Aerial crown-view tile of a tropical tree (Barro Colorado Island, Panama), acquired 20241014:
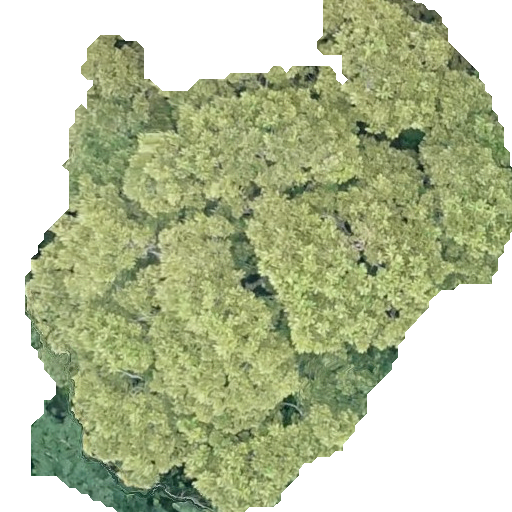
Species: Dipteryx oleifera
GBIF accepted scientific name: Dipteryx oleifera
Crown area: 272.793 m²